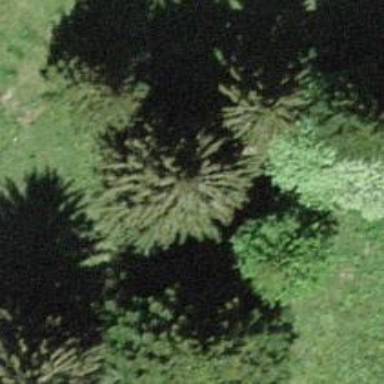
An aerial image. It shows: Evergreen forest with needle-leaved trees.